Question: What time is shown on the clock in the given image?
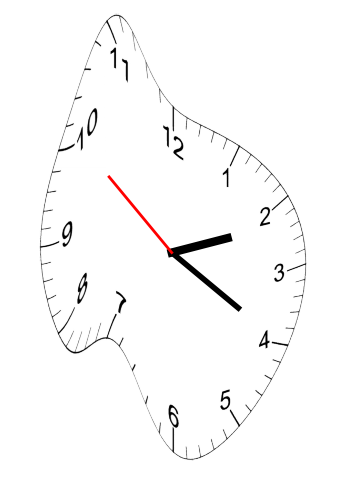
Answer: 02:19:51